Question: I have a vector A of size 88 A= [n1,n2,...,n88] Each value of the vector has a sensor voltage intensity reading that range from 0 to 1. I want to transform those intensity values to pixel intensity values as in the following image:

The image has 280 x 420 pixeles where the 88 sensors are evenly distributed. White color represents a reading of 0 and black color represents a reading of 1.
Can someone please tell me how can I implement this in Python using matplotlib?
Thank you.
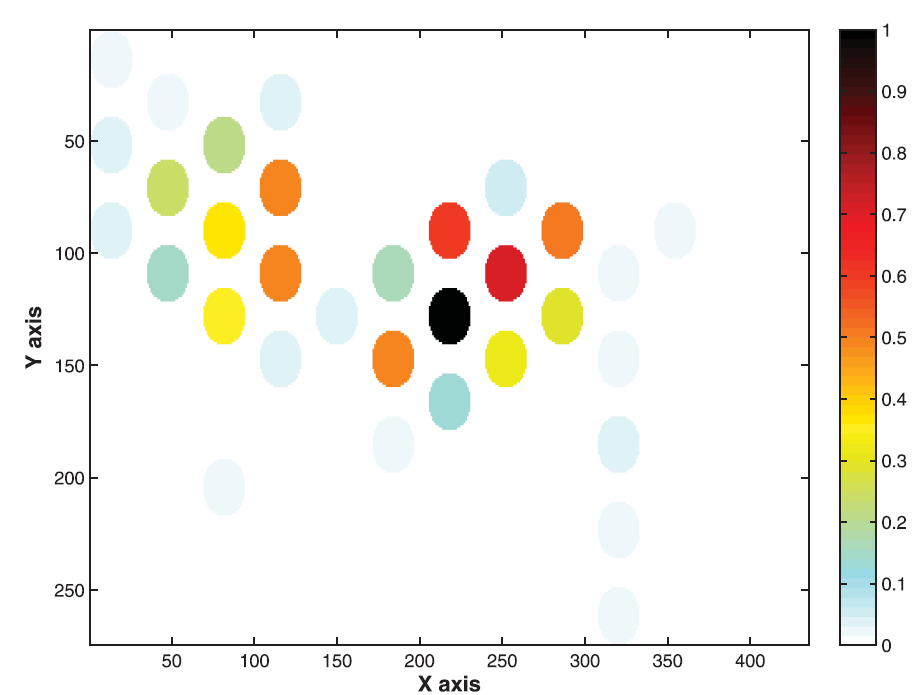
Answer: '''
from pylab import figure, show, rand, colorbar
from matplotlib.patches import Ellipse
from matplotlib.collections import PatchCollection
from matplotlib import cm
#dummy data
A = rand(88)
#todo: are the i and j loops in the right order for the data?
spots = [Ellipse(xy=(i*475/11. + 18,j*275/8. + 16 + 16*(i%2 > 0)),
width=20, height=25)
for i in range(11) for j in range(8)]
fig = figure()
ax = fig.add_subplot(111, aspect='equal')
p = PatchCollection(spots, cmap=cm.cubehelix_r)
p.set_array(A)
p.set_edgecolor('face')
ax.add_collection(p)
colorbar(p)
ax.set_xlim(0, 420)
ax.set_ylim(280, 0)
show()
'''